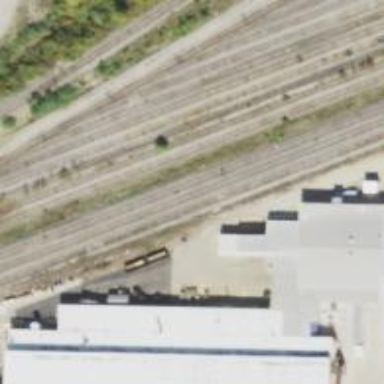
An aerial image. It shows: Railway yard used for servicing trains.